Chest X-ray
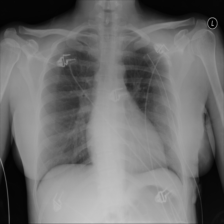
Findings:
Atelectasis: negative
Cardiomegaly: negative
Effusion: negative
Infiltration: negative
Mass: negative
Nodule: negative
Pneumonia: negative
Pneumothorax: negative
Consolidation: negative
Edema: negative
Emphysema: negative
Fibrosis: negative
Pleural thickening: negative
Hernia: negative